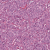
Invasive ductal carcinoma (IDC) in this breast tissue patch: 1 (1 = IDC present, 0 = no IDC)